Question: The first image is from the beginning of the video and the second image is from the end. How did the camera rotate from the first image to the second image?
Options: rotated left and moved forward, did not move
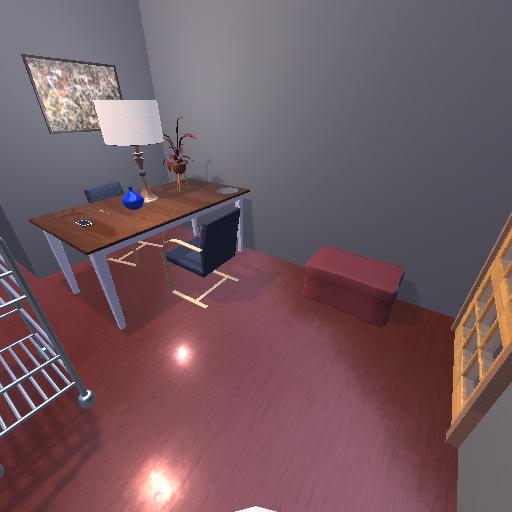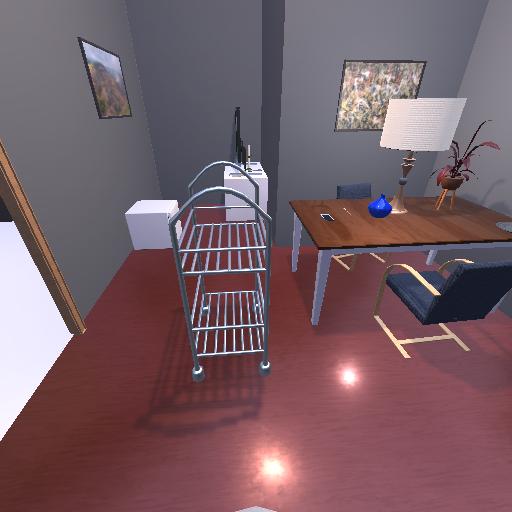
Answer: rotated left and moved forward